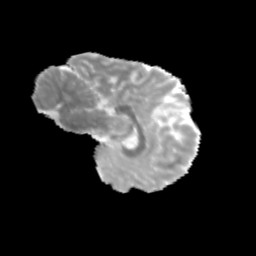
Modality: MD
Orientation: sagittal
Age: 13
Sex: male
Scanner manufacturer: siemens
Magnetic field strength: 3 T
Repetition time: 3.8 s
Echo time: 0.07 s